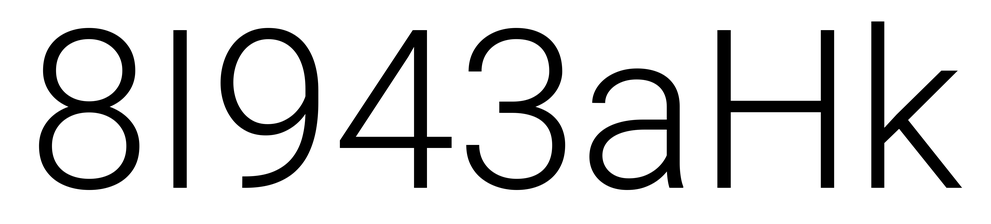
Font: Roboto_Light